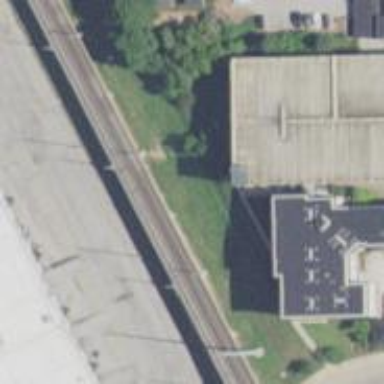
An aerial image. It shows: Light rail bridge with electrified contact line.